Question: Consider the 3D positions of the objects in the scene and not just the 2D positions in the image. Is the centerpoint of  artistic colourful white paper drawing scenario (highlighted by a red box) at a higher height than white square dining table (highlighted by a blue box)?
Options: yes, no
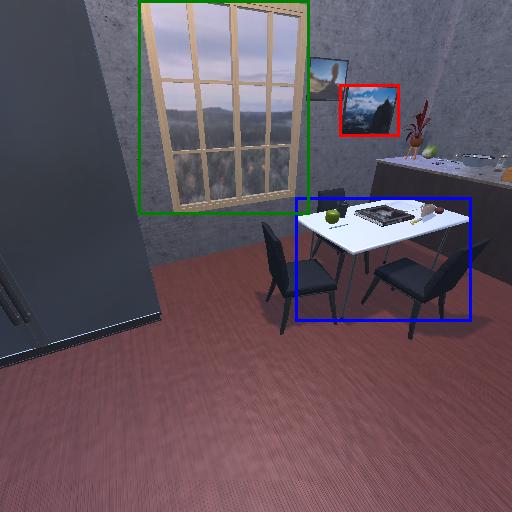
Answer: yes